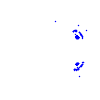
Particle: pion